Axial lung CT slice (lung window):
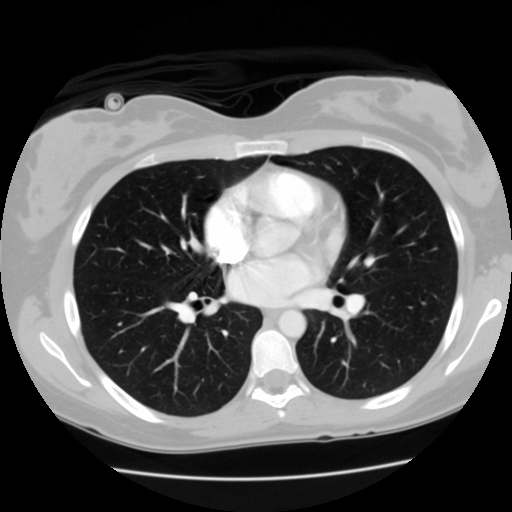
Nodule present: no